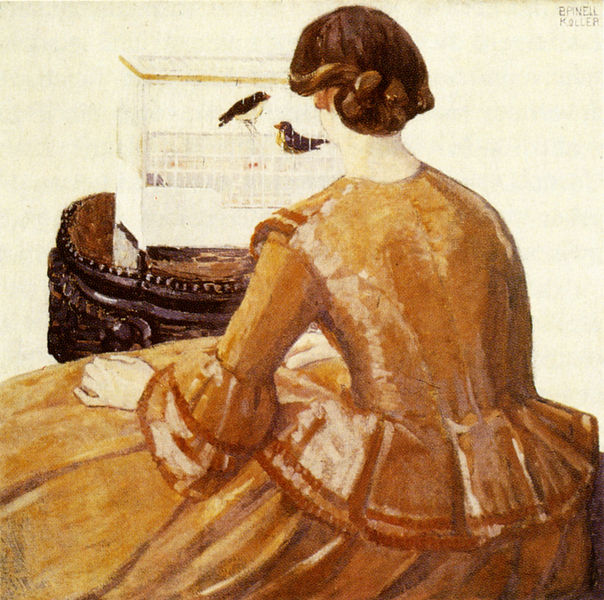
Titel: Junge Frau vor Vogelkäfig
Künstler: Broncia Koller
Institution: Privatbesitz
Schlagwörter: dunkel, gemälde, hand, vogel, weiß, aquarell, gelb, mädchen, braun, dunkelbraun, frau, frisur, haar, hell, holz, kleid, licht, orange, raum, rücken, skizze, tisch, zimmer, blick, tier, tiere, beige, rock, wand, falten, gesicht, knoten, ärmel, hals, hände, portrait, porträt, schauen, signatur, vögel, gitter, gold, haare, kind, mutter, paar, puffärmel, müller, taille, dutt, rückenansicht, ecke, schlafen, ansicht, zwei, beobachten, mieder, hellbraun, nacken, sprechen, zopf, tischchen, hochsteckfrisur, rüschen, schoß, haarknoten, penis, stangen, buch, eckig, geheimnis, hinten, rückenfigur, künstlerin, betrachten, kasten, rückansicht, singen, brauntöne, ansehen, käfig, vogelbauer, vogelkäfig, voliere, verdeckt, kinderwagen, lied, wiege, koller, ockergelb, mider, weißer hintergrund, schößchen, finken, flechtfrisur, eingesperrt, kollep, möller, braunes kleid, haare geflochten, gimpel, käfug, hochgesteck, sinvögel, schlaflied, banell, mmvögel